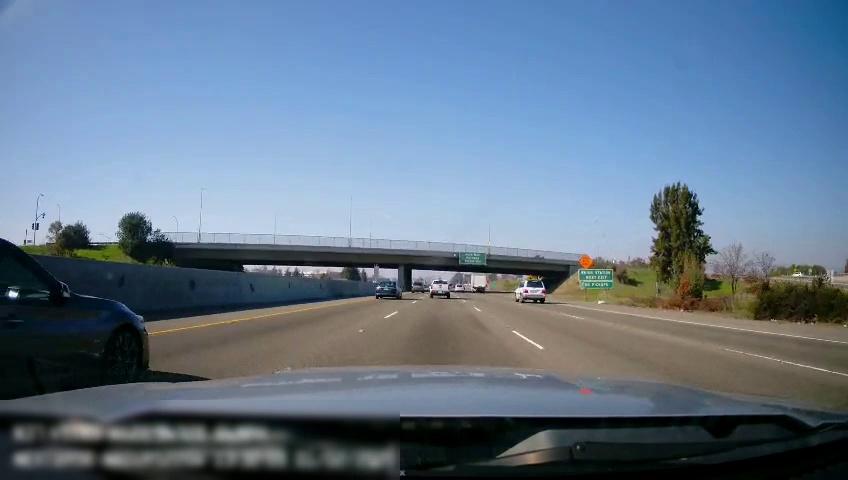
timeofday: Day
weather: Sunny
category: Drivable Space
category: Vehicles | Car
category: Vehicles | SUV
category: Vehicles | Truck
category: Vehicles | SUV
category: Vehicles | Car
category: Vehicles | Other LV
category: Vehicles | SUV
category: Lanes | Alternate Lane
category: Lanes | Current Lane
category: Lanes | Current Lane
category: Lanes | Alternate Lane
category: Lanes | Alternate Lane
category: Traffic | Signs
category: Traffic | Signs
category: Traffic | Signs
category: Traffic | Signs